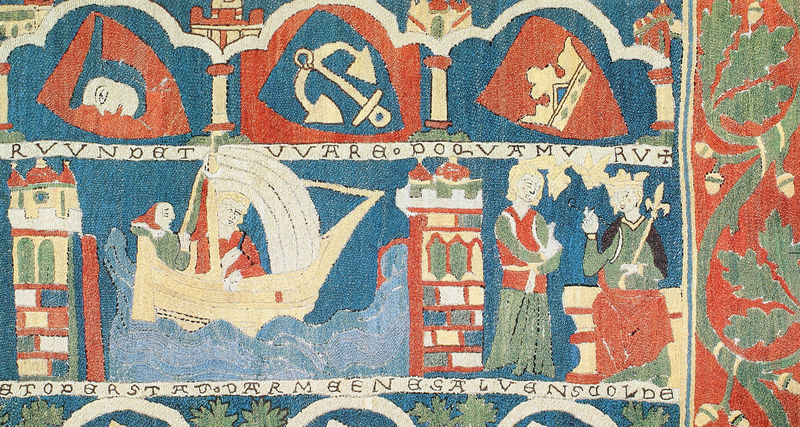
Titel: Tristanteppich I
Standort: Ausstellungsort: Wienhausen, Zisterzienserinnenkloster (EU - D - Nds)
Institution: Wienhausen, Kloster
Schlagwörter: blau, wasser, gelb, kleid, weiss, rot, teppich, stoff, krone, boot, turm, schiff, schrift, segel, könig, segeln, schild, türme, text, königin, anker, lateinisch